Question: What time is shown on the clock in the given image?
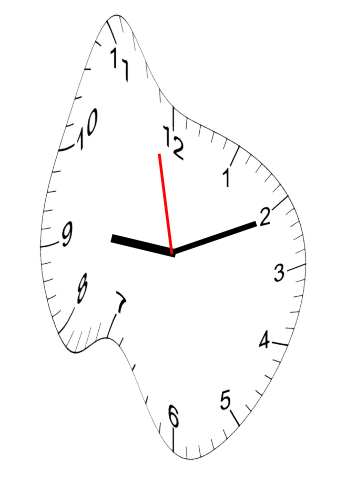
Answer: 09:10:58